Question: I am trying to delete multiple components in a JPanel using a GridBagLayout
'''
javax.swing.SwingUtilities.invokeLater(new Runnable(){
public void run(){
createAndShowGUI();
GamePanel gamePanel = new GamePanel(frame.getContentPane());
gamePanel.delBlock(0, 0);
gamePanel.delBlock(0, 1);
frame.setContentPane(gamePanel);
}
});
'''
This is is the method for deleting a block
'''
public void delBlock(int x, int y){
int location = x * row + y;
this.remove(location);
this.revalidate();
this.repaint();
}
'''
As you can see the 2 blocks should be next to one another but this is what i get as a result.

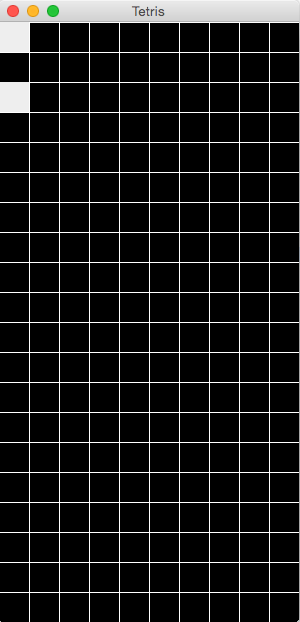
Answer: '''
gamePanel.delBlock(0, 0);
gamePanel.delBlock(0, 1);
'''
First you remove component at location 0. Then all the components shift 1 position in the Container.
Then you remove component at location 1. However, this the component that was at location 2, before you removed the first component.
Try:
'''
gamePanel.delBlock(0, 1);
gamePanel.delBlock(0, 0);
'''
to reverse the order in which you remove the components.
That is always remove components from the end of the container first.
> As you can see the 2 blocks should be next to one another
I can't tell if you mean "next to" one another in a vertical sense or horizontal sense.
Given that the two components have been removed from the first column, it appears that you are building your grid in column order. That is you add all the components for column 1 and then column 2 and then column 3 etc.
If you want your components to be "beside" one another (in a horizontal sense) then you need to add the components in row order.